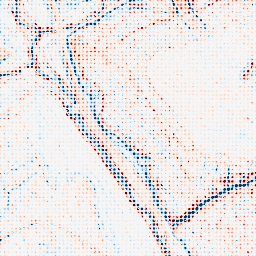
Category: edge_preserving
Decomposition family: anisotropic_diffusion
Decomposition parameters: iterations: 20
kappa: 10
gamma: 0.1
Upsampling method: sinc_hamming
Upsampling parameters: scale: 8
kernel_size: 4
Upsampling scale: 8